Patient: sex M, age 71
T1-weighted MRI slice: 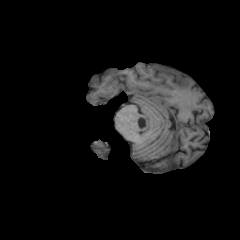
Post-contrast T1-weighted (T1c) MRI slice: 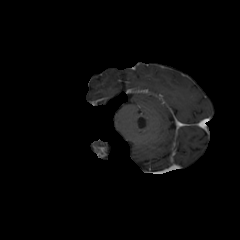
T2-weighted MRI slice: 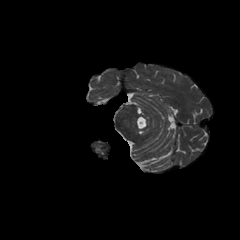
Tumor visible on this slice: no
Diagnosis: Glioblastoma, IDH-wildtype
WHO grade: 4